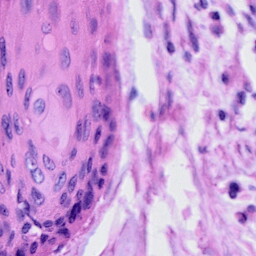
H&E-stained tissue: Cervix